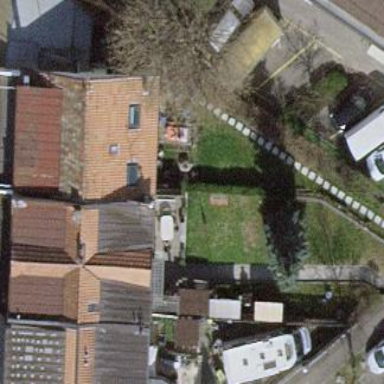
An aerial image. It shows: Garden enclosed by fence.